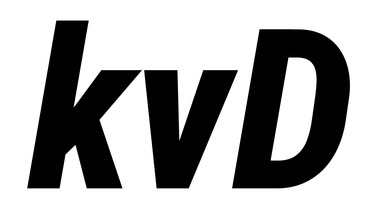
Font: Roboto-Italic_Condensed_ExtraBold_Italic